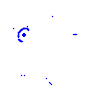
Particle: kaon